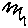
Label: zigzag